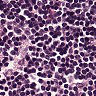
Metastatic tissue present: no